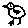
Label: bird